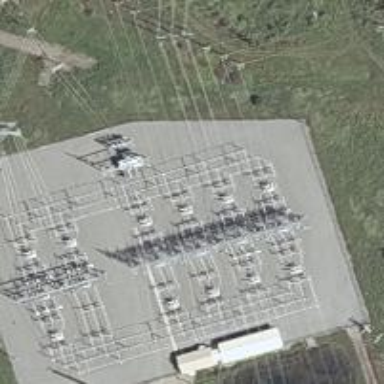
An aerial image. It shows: Switch used for power control.